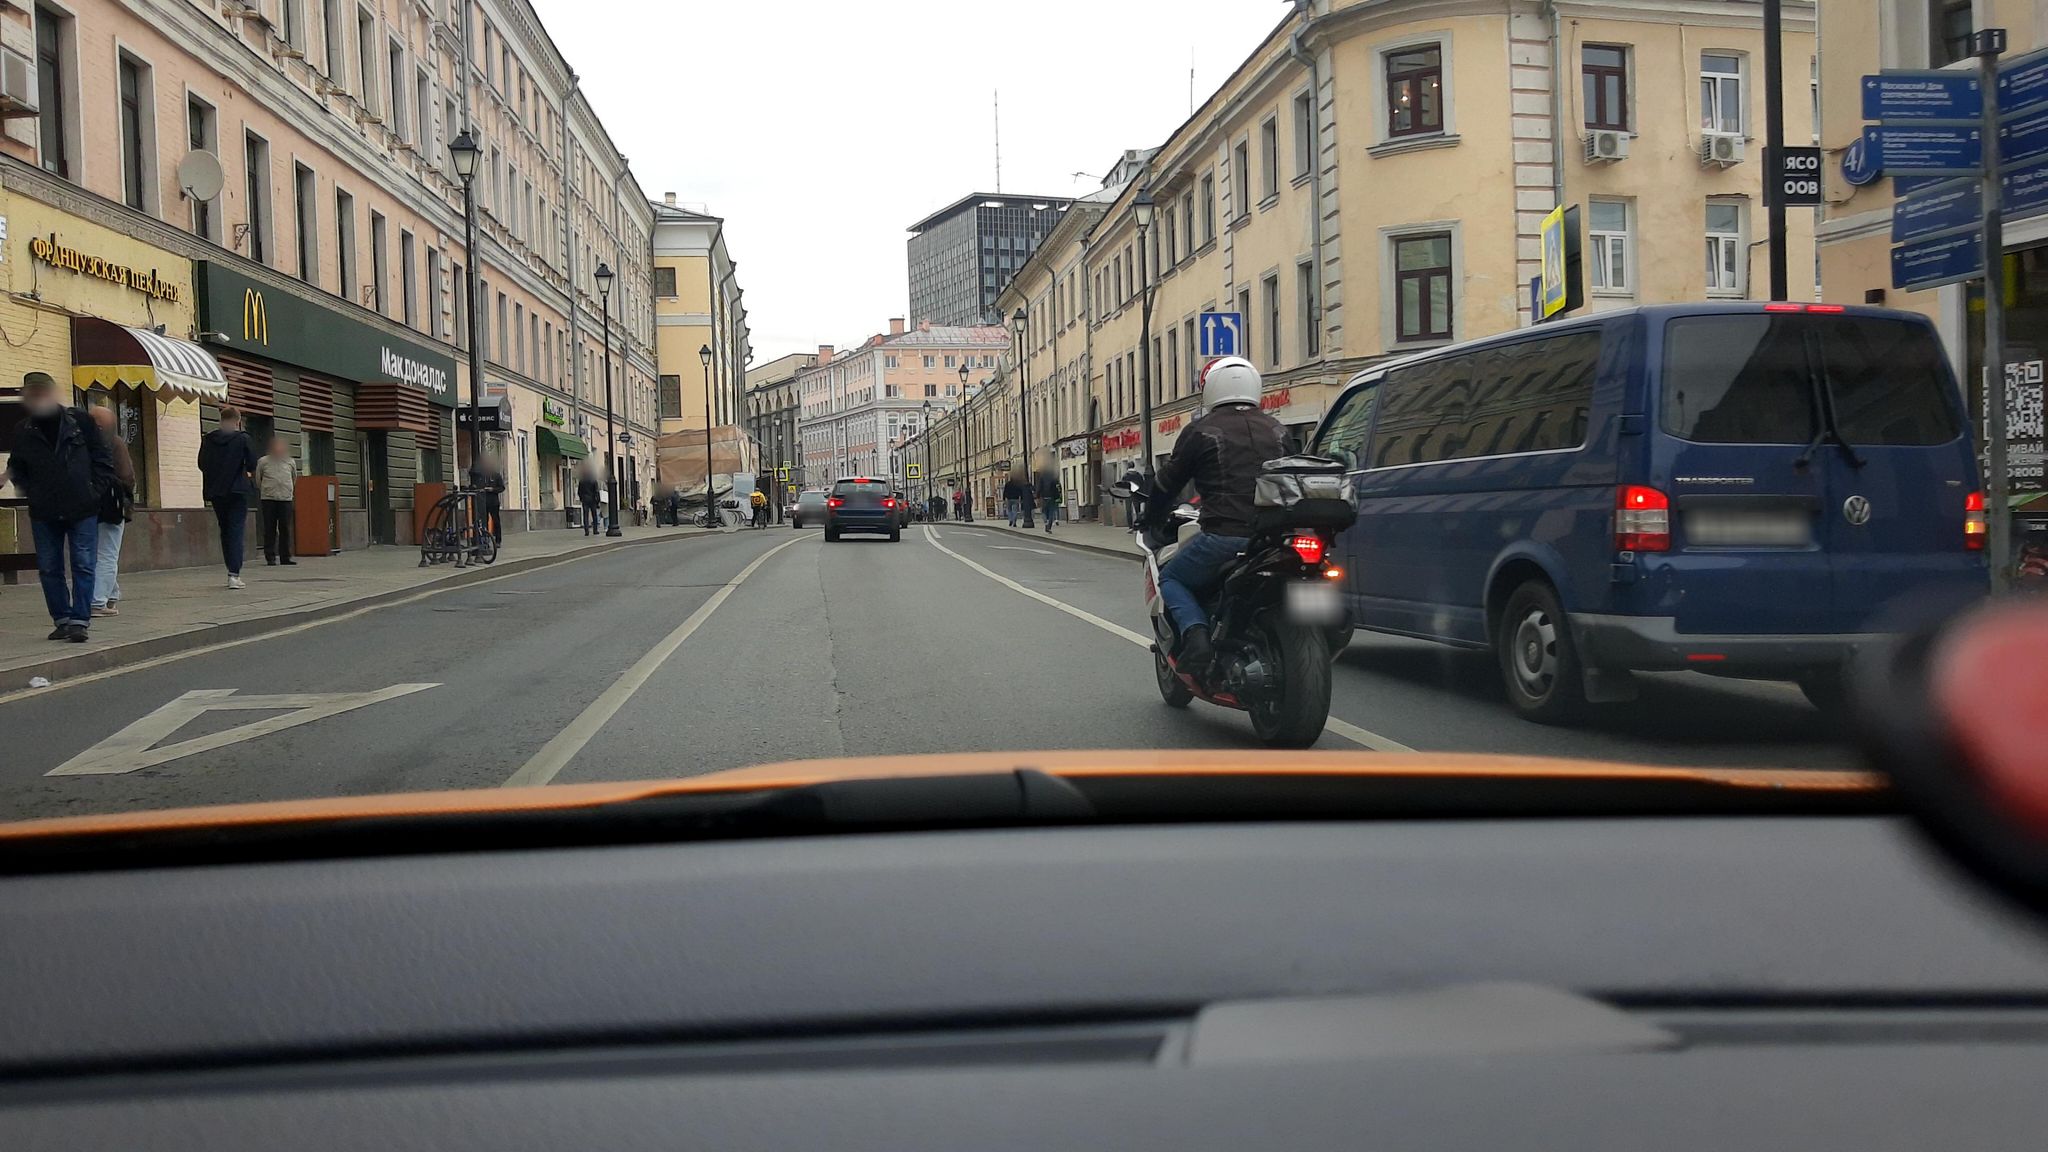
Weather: cloudy
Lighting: day
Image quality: good
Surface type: driving surface
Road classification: secondary
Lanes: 3
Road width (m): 3.6
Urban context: urban centre
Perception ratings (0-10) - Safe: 2.54, Lively: 9.14, Beautiful: 9.01, Boring: 3.03, Depressing: 4.78, Wealthy: 4.76